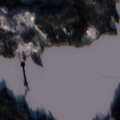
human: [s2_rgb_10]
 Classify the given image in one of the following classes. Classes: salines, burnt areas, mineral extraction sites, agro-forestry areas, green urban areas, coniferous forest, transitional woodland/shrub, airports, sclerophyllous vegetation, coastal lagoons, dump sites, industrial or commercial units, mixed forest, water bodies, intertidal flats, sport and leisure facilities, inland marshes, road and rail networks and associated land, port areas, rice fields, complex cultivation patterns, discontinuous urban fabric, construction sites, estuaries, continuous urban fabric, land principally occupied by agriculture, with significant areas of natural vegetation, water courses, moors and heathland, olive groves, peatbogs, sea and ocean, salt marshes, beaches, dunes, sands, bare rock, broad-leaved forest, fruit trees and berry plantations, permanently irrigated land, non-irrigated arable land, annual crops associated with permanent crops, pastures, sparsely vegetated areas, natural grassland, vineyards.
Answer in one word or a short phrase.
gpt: coniferous forest, mixed forest, water bodies